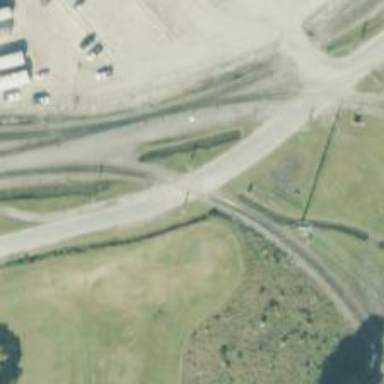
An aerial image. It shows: Railway level crossing.